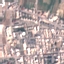
Label: Residential